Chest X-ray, PA view. Patient: 53 years old, sex M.
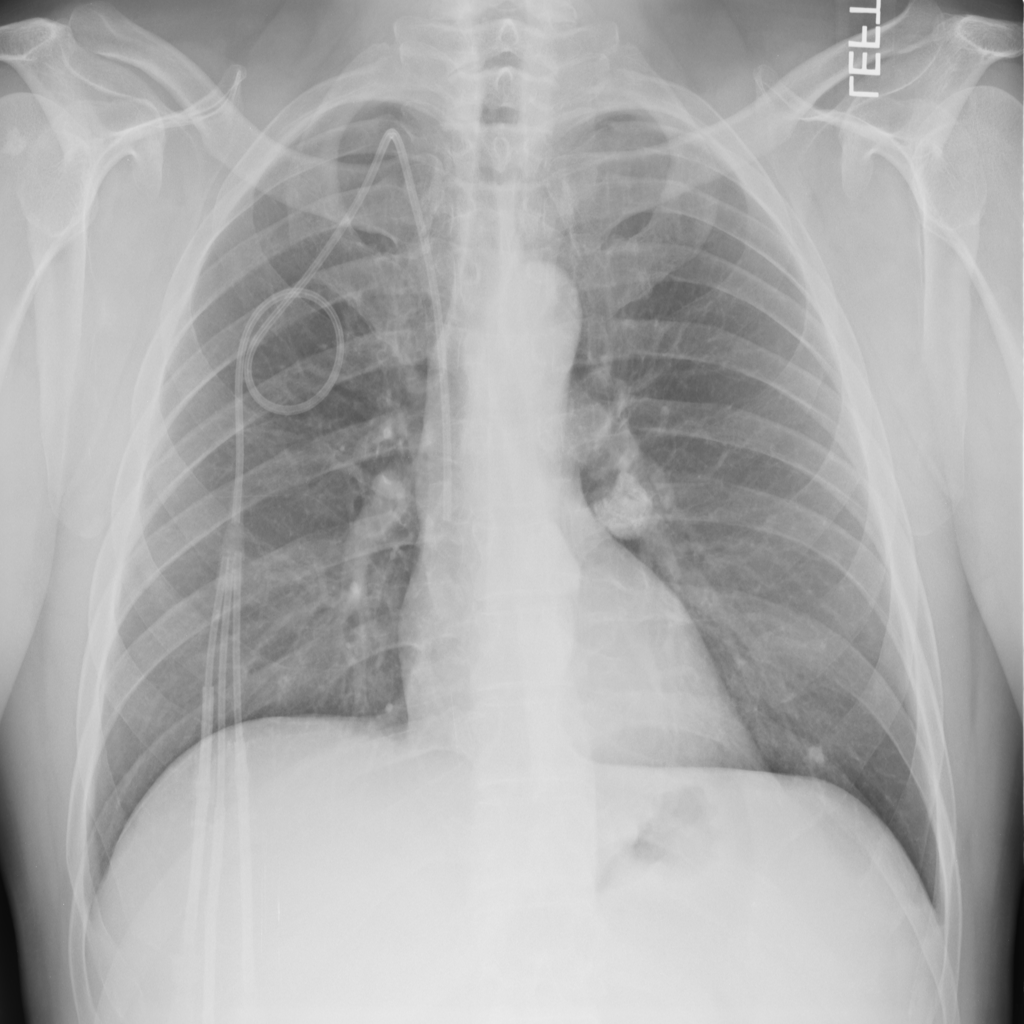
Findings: Mass